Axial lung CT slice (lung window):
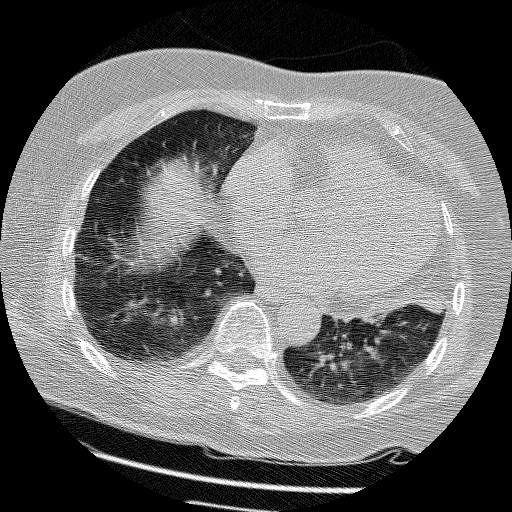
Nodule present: no